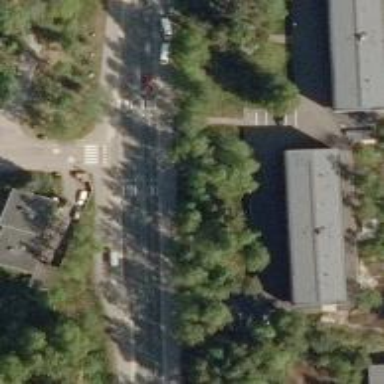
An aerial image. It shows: Asphalt cycleway with crossing.